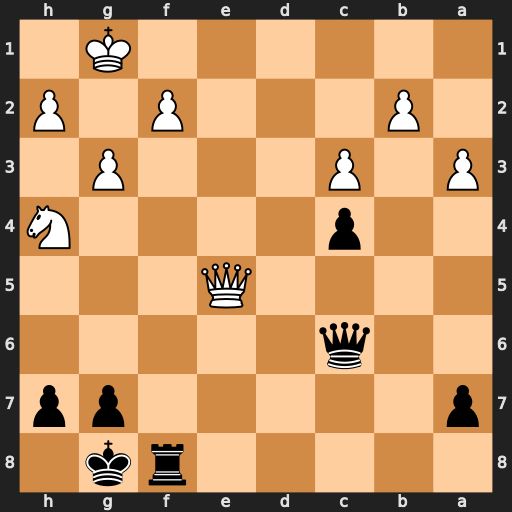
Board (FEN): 5rk1/p5pp/2q5/4Q3/2p4N/P1P3P1/1P3P1P/6K1
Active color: b
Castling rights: -
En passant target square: -
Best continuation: Re8 Qe3 Rxe3